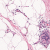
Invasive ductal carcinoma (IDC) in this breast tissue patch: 0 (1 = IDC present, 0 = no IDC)